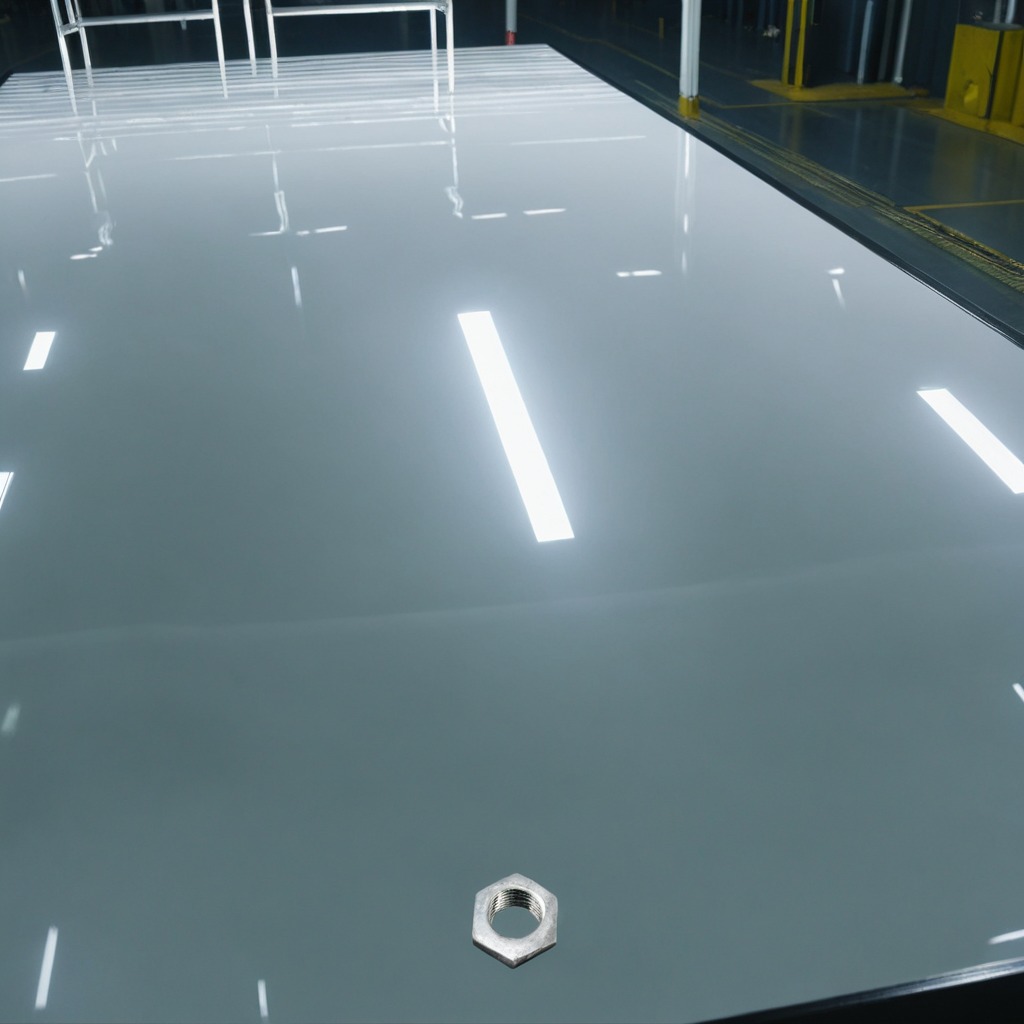
A metal nut is lying on a high-gloss table in a ship maintenance bay industrial lighting.